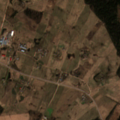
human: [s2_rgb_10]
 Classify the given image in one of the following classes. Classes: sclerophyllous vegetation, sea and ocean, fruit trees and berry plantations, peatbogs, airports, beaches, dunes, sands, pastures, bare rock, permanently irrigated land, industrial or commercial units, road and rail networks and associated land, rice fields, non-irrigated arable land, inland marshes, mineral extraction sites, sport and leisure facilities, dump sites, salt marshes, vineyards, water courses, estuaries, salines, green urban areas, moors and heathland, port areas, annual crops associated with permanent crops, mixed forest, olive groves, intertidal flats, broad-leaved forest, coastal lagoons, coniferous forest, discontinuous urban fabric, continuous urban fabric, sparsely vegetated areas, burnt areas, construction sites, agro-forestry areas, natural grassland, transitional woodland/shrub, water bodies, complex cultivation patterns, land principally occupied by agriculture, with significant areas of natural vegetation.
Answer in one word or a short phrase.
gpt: discontinuous urban fabric, pastures, complex cultivation patterns, coniferous forest, mixed forest